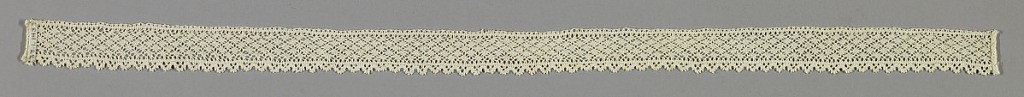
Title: Edging
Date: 19th century
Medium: linen Technique: bobbin lace
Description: Narrow edging with diamond lattice pattern and a scalloped border on one side.